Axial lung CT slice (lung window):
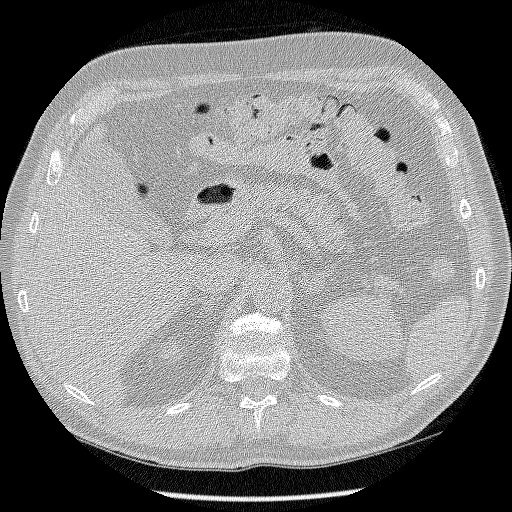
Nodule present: no